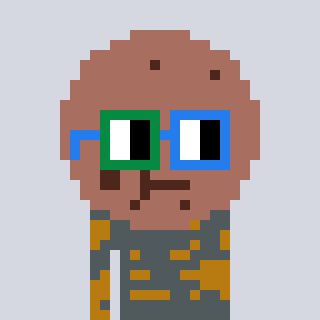
a pixel art character with square green and blue glasses, a cookie-shaped head and a gold-colored body on a cool background